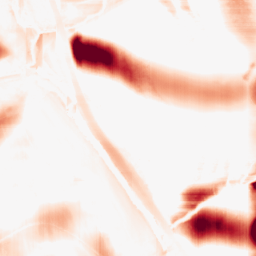
Category: morphological
Decomposition family: rolling_ball
Decomposition parameters: radius: 25
Upsampling method: bilinear
Upsampling parameters: scale: 8
Upsampling scale: 8